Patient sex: M
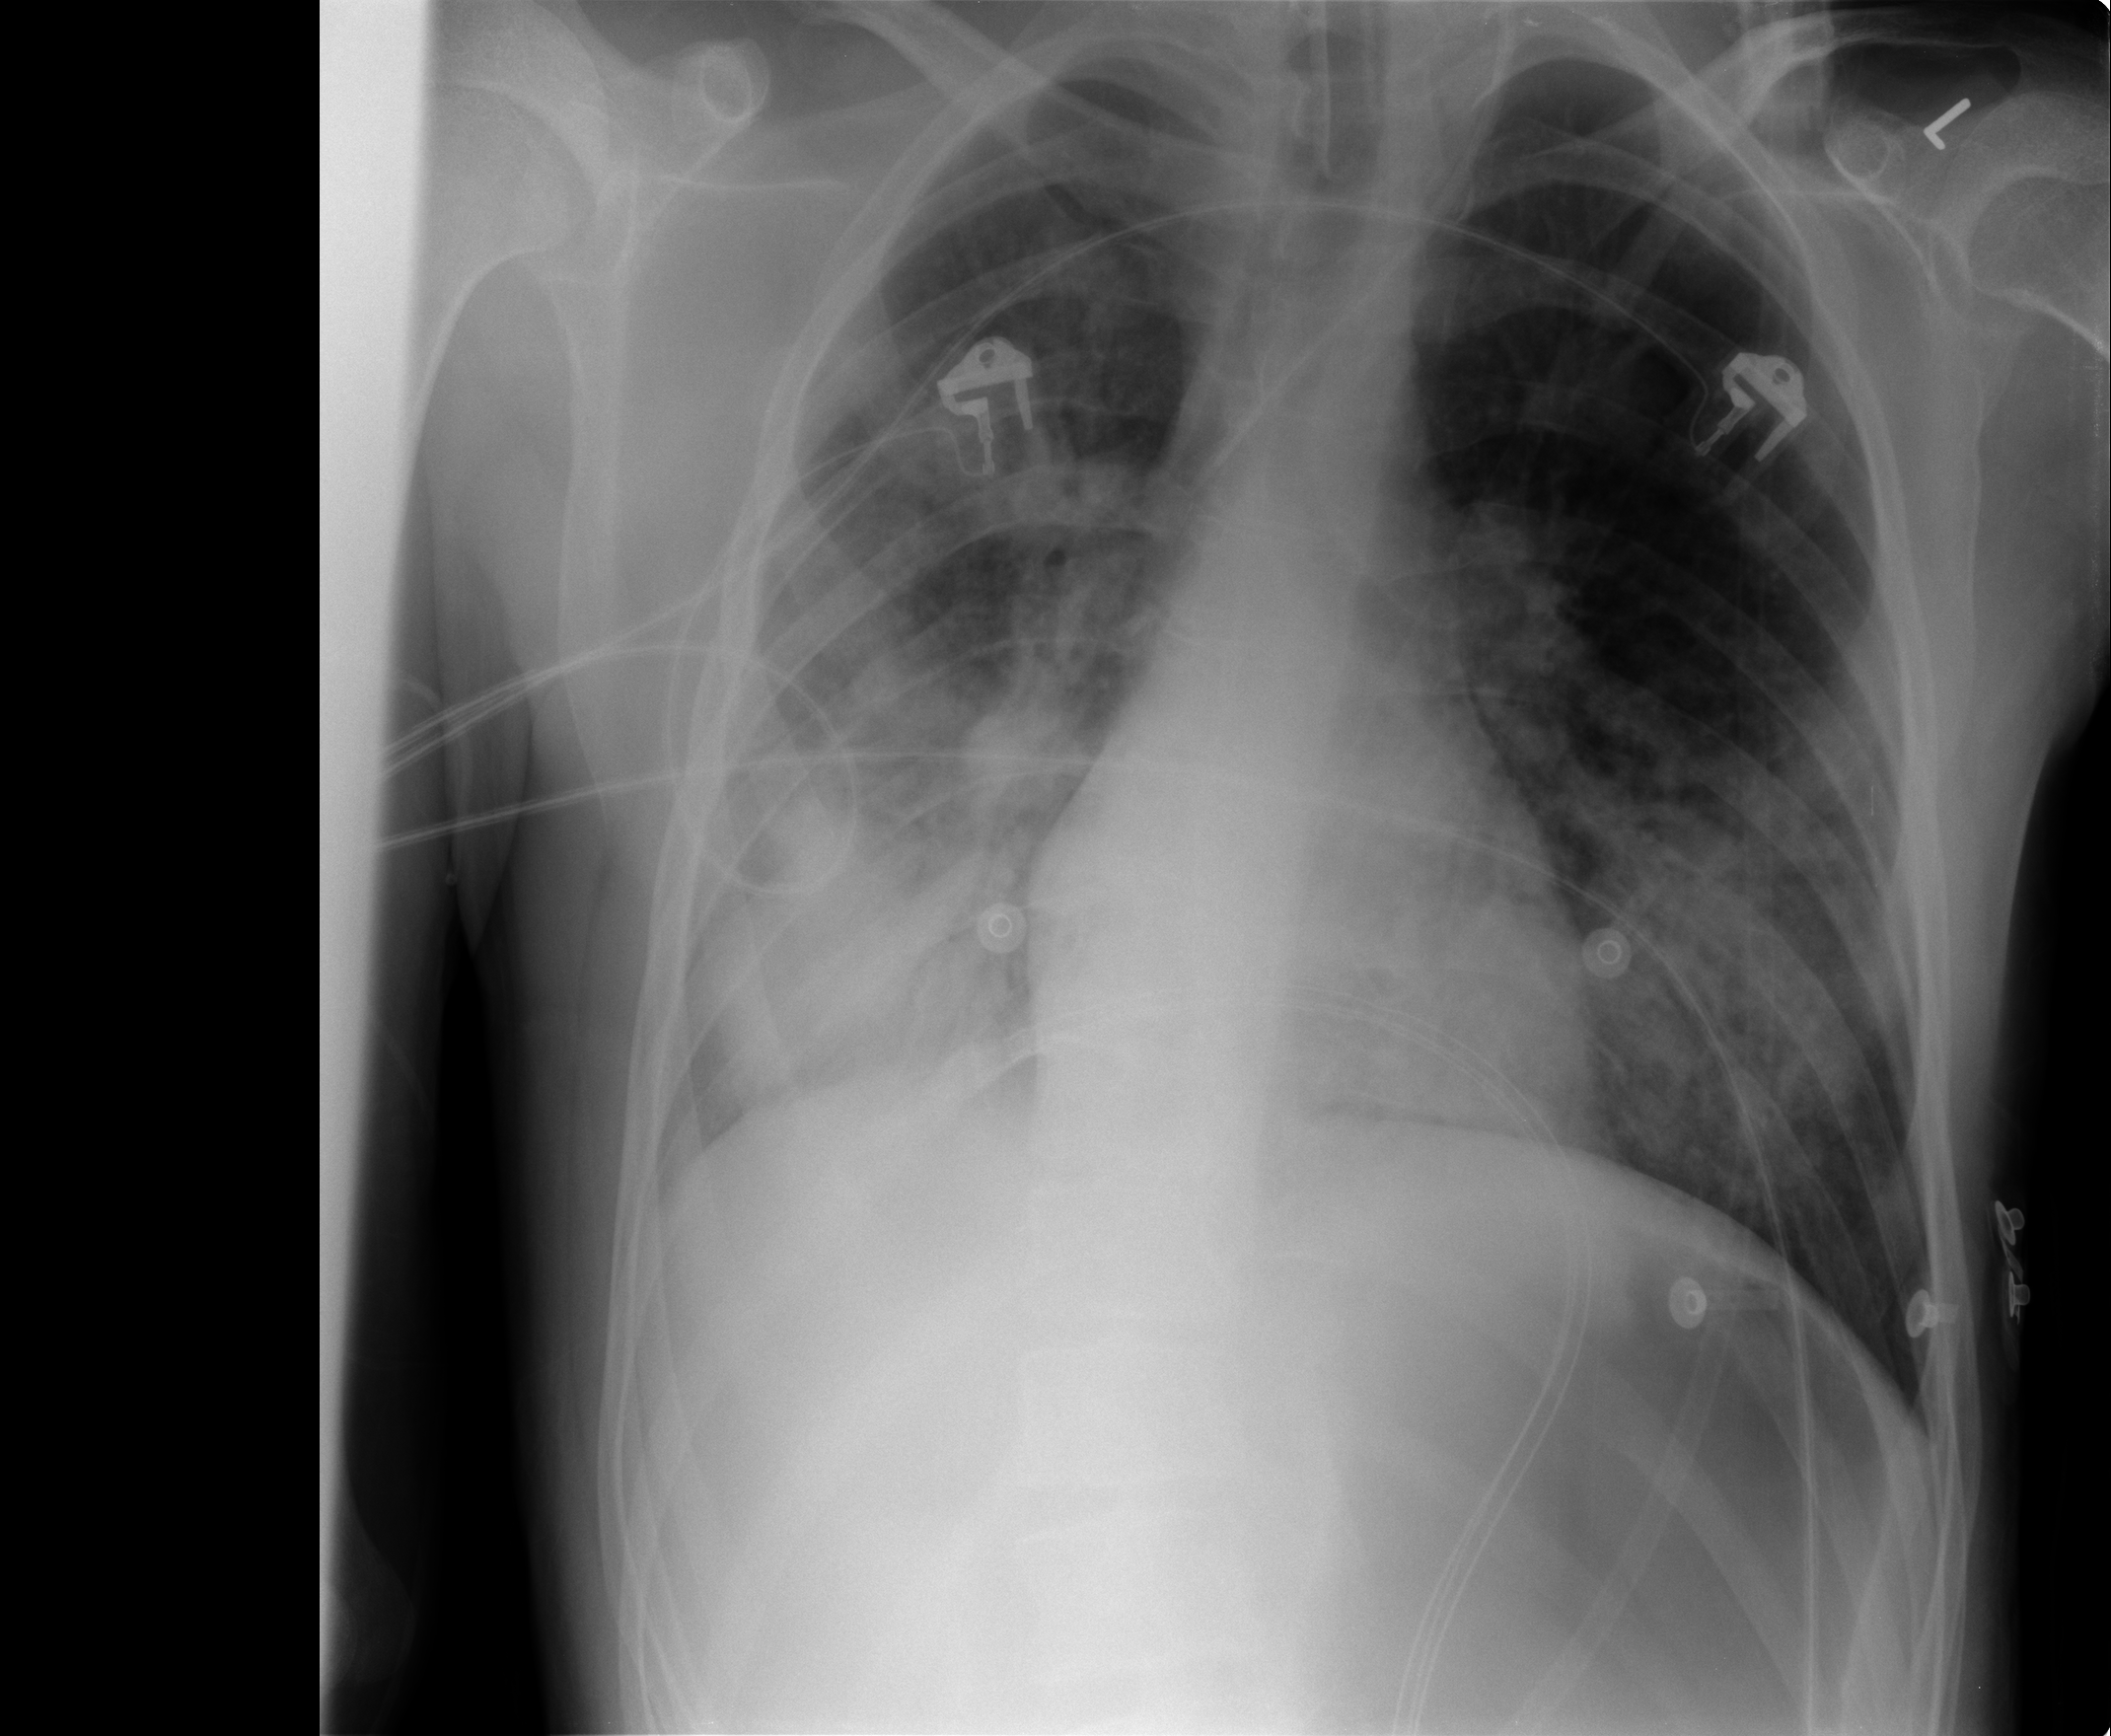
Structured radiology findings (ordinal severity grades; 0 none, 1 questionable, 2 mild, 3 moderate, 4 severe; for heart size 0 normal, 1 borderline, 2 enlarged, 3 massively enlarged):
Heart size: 0
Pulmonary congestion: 0
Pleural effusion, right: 1
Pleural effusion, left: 0
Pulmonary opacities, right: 4
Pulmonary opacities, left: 3
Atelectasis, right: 3
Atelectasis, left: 1